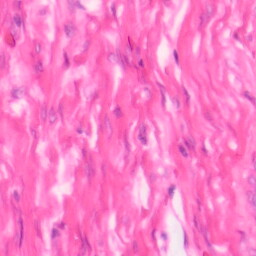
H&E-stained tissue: Colon